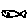
Label: fish